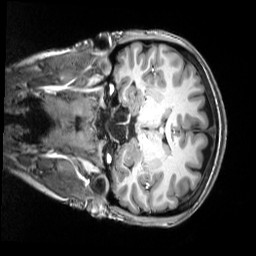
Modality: T1w
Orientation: coronal
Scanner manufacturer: siemens
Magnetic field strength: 3 T
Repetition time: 2.5 s
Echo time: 0.00343 s